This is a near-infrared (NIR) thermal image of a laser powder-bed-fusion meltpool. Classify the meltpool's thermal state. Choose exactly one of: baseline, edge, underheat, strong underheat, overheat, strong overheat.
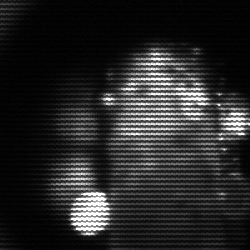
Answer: strong underheat